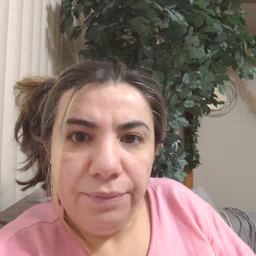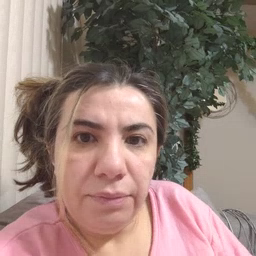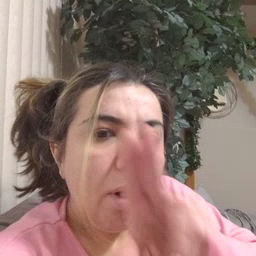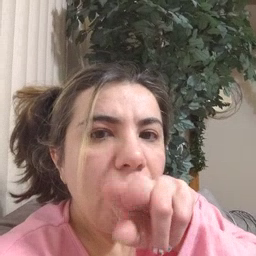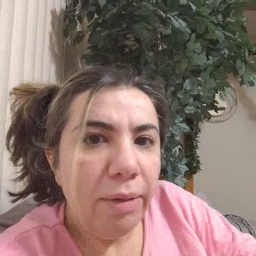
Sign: tongue